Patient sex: M
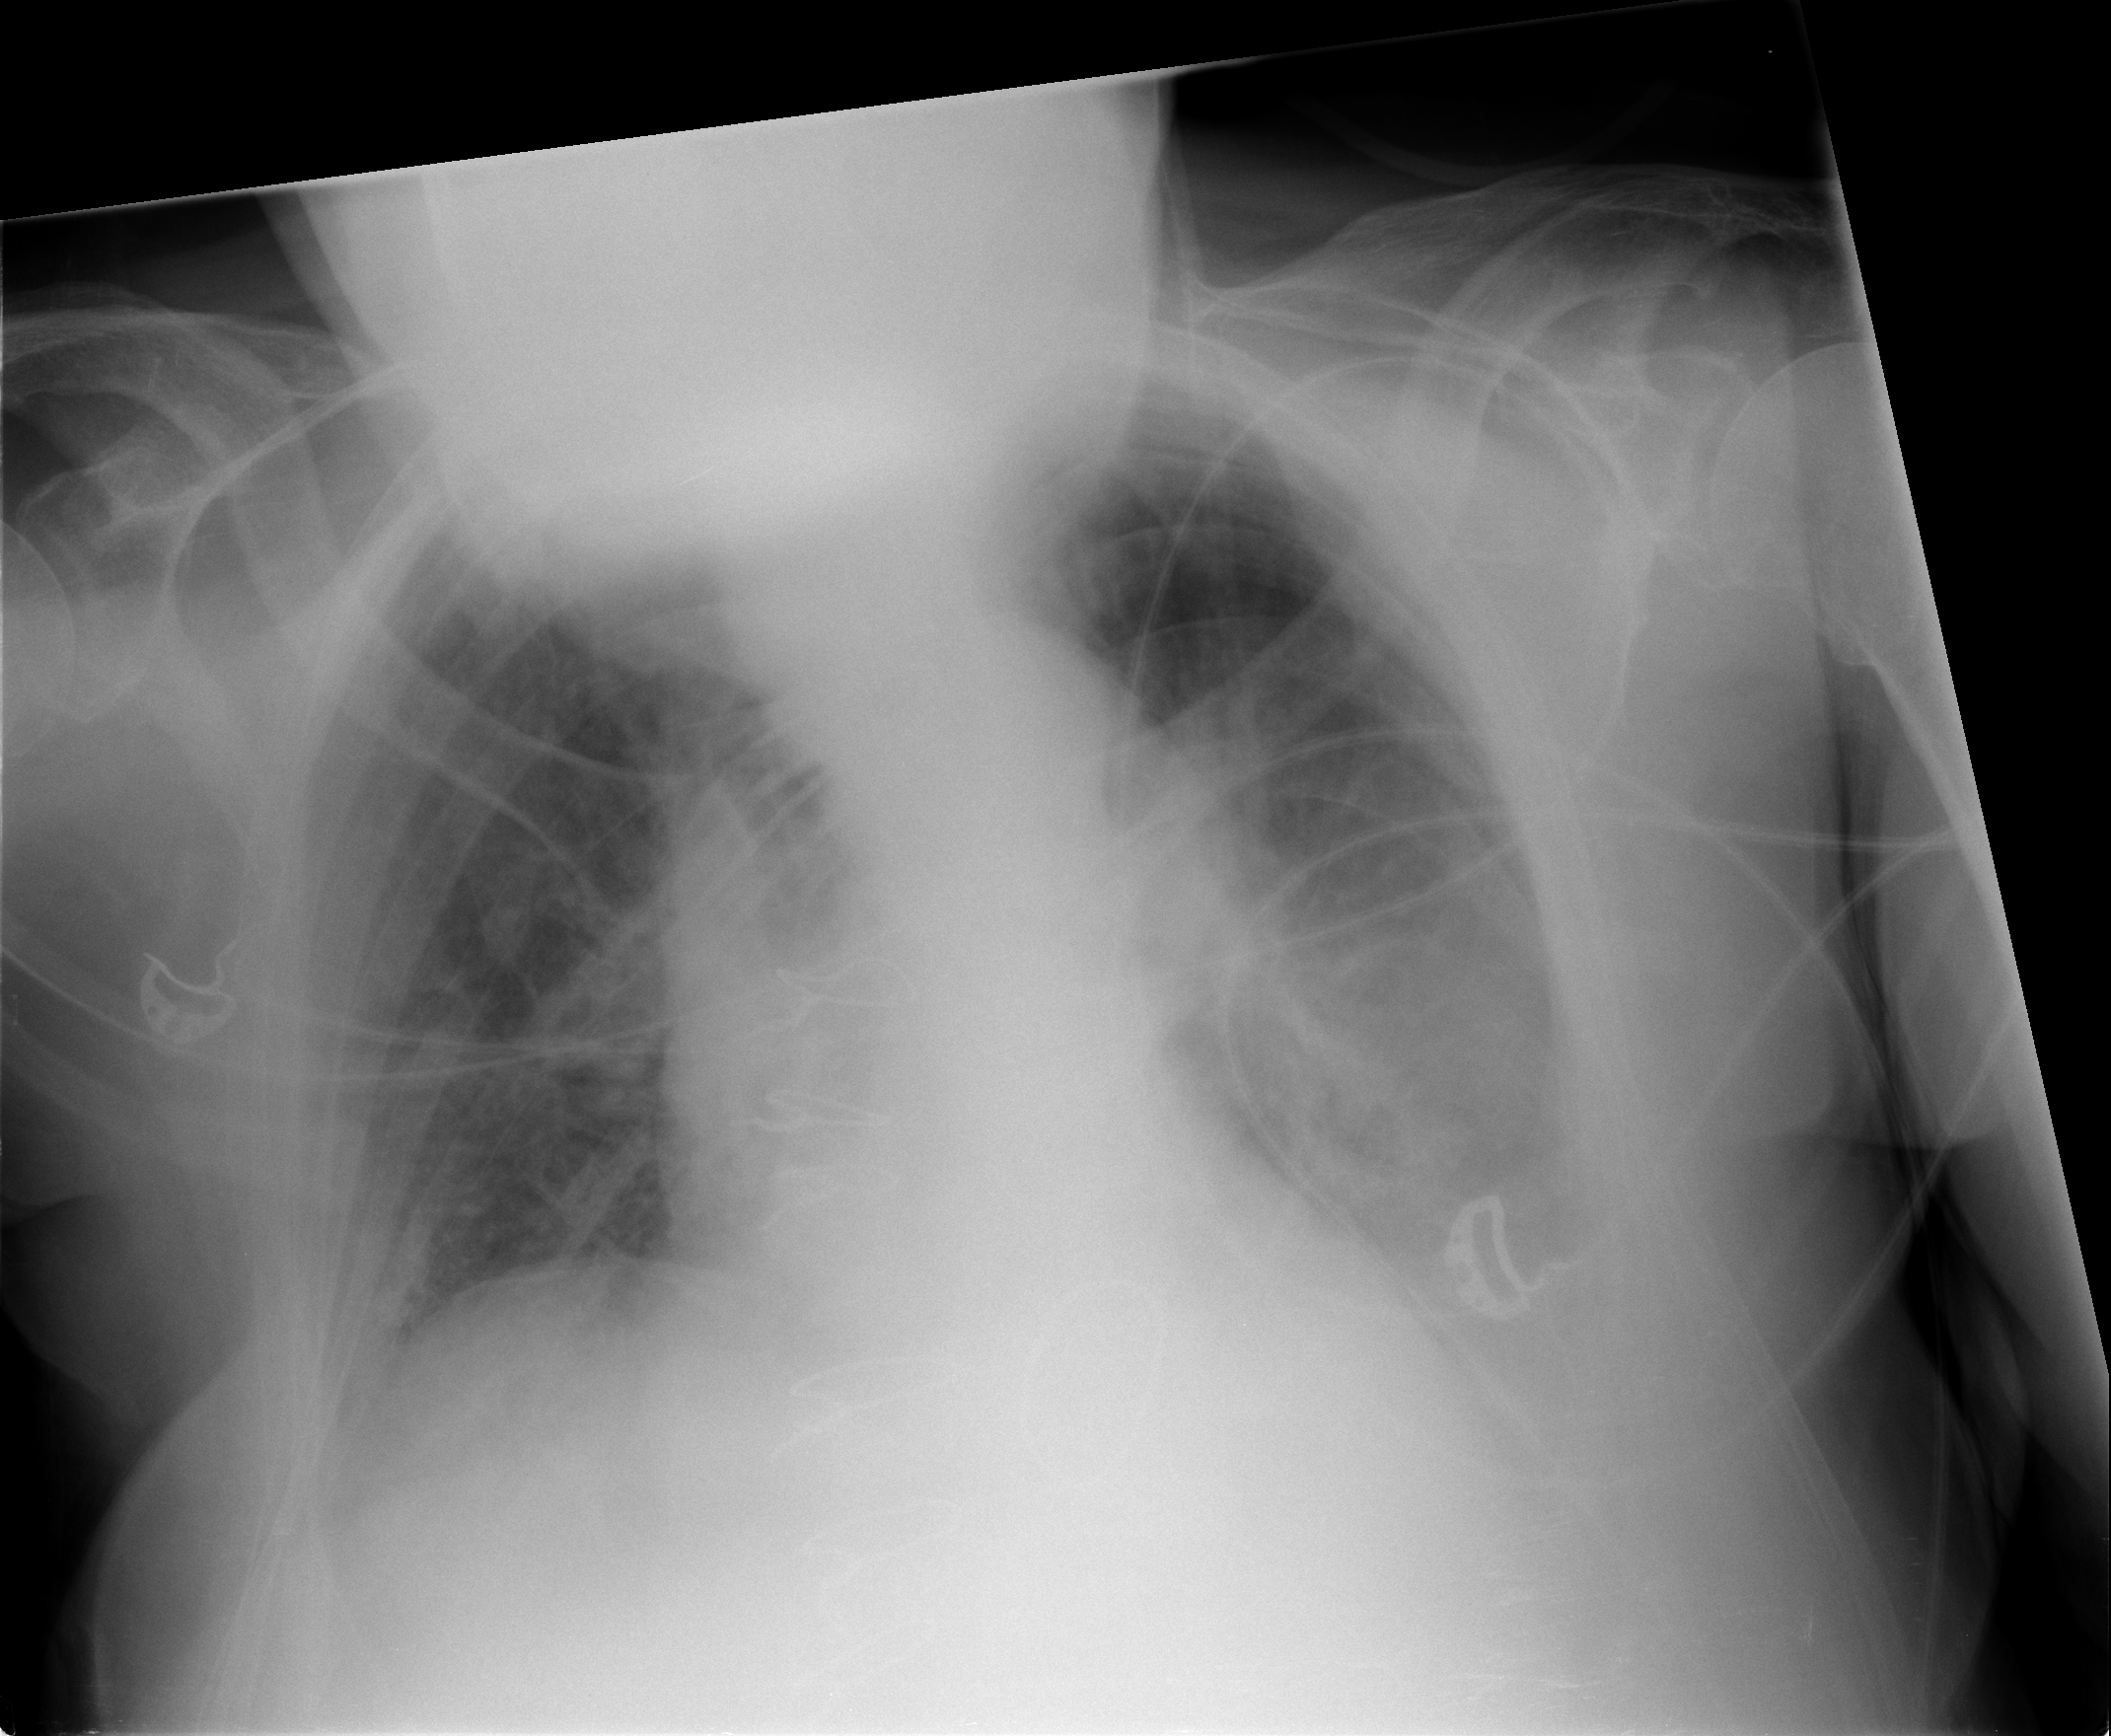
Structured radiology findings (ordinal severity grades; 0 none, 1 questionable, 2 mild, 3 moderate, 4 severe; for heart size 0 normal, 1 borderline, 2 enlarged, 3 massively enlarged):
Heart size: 0
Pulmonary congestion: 0
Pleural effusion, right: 1
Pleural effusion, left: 0
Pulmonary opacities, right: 0
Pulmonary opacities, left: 0
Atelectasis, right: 2
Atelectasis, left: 0